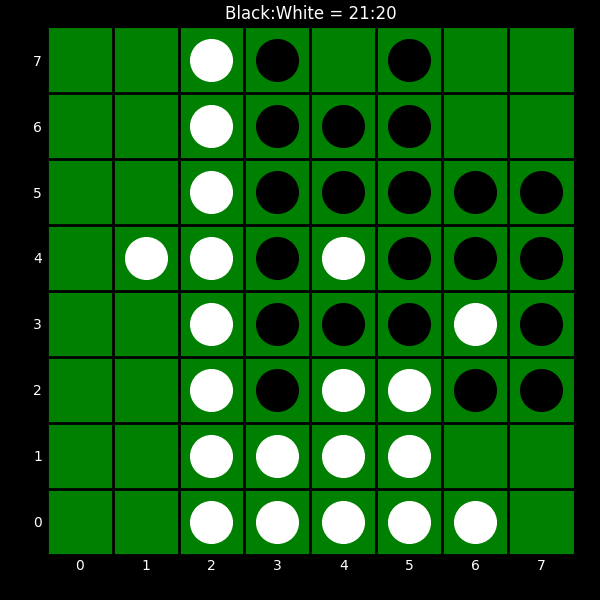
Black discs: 21
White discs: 20